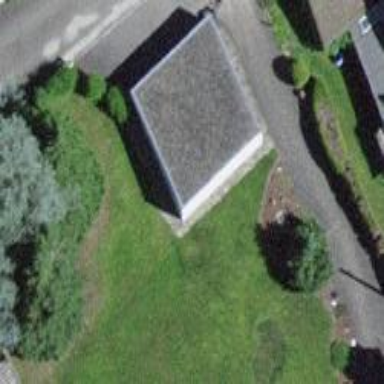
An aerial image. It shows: View of roof of building.